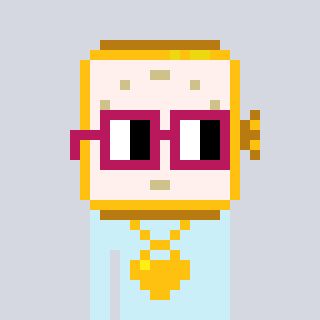
a pixel art character with square dark red glasses, a watch-shaped head and a cold-colored body on a cool background